Question: I just finished implementing VBO's in my 3D app and saw a roughly 5-10x speed increase in rendering. What used to render at 1-2 frames per second now renders at 10-11 frames per second.
My question is, are there any further improvements I can make to increase rendering speed? Will triangle strips make a big difference? Currently vertices are not being shared between faces, each faces vertices are unique but overlapping.
My Device Utilization is 100%, Tiler Utilization is 100%, Renderer Utilization is 11%, and resource bytes is 114819072. This is rendering 912,120 faces on a CAD model.
Any suggestions?

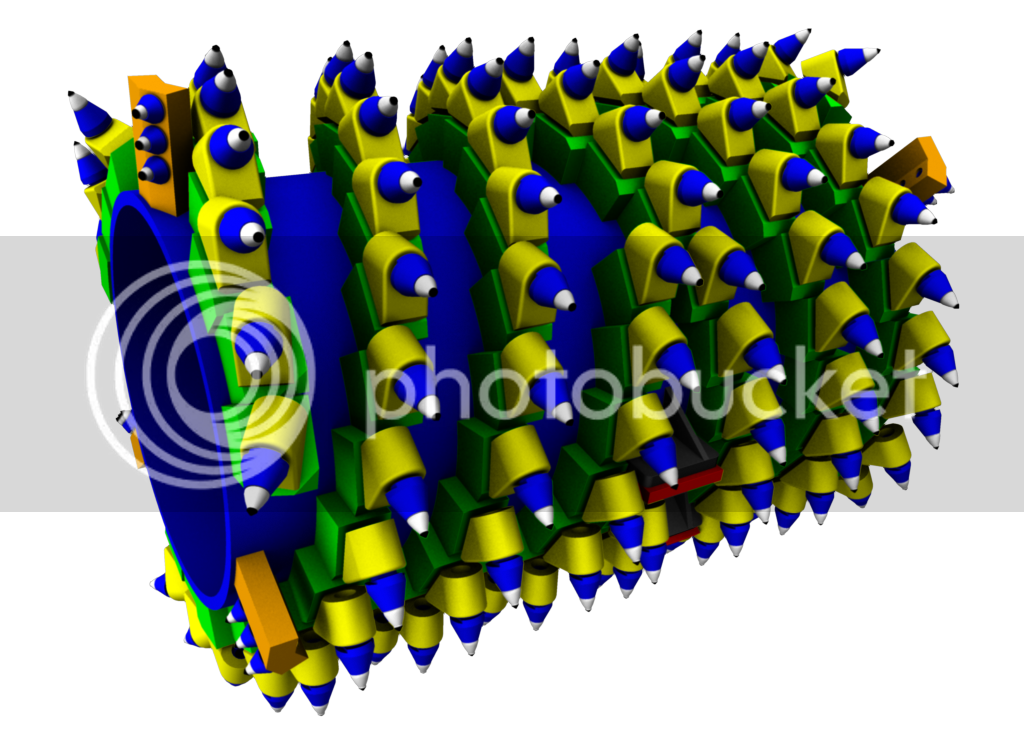
Answer: A Tiler Utilization of 100% <URL>. Whatever you can do to shrink the geometry size can lead to an almost linear reduction in rendering time, in my experience. These tuning steps have worked for me in the past:
- If you're not already, you could look at using indexing, which might cut down on geometry by eliminating some redundant vertices. The PowerVR GPUs in the iOS devices are optimized for using indexed geometry, as well.- Try using a smaller data type for your vertex information. I found that I could use GLshort instead of GLfloat for my vertices and normals without losing much precision in the rendering. This will significantly compact your geometry and lead to a nice speed boost in rendering.- Bin similarly colored vertices and render them as one group at a set color, rather than supplying per-vertex color information. The overhead from the few extra draw calls this requires will be vastly outweighed by the speedup you get from not having to send all that color information. I saw a ~18% reduction in rendering time by binning the colors in one of my larger models.- You're already using VBOs, so you've taken advantage of that optimization.- Don't halt the rendering pipeline at any point. Cut out anything that reads the current state, like all glGet* calls, because they really mess with the flow of the PowerVR GPUs.
There are other things you can do that will lead to smaller performance improvements, like using interleaved vertex, normal, texture data in your VBOs, aligning your data to 4 byte boundaries, etc., but the ones above are what I've found to have the largest impact in the tuning of my own OpenGL ES 1.1 application.
Most of these points are covered well in the "<URL>" section of Apple's OpenGL ES Programming Guide for iOS.